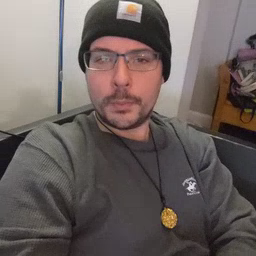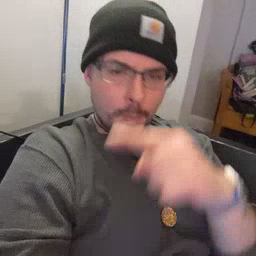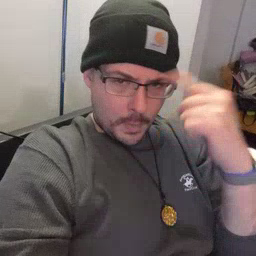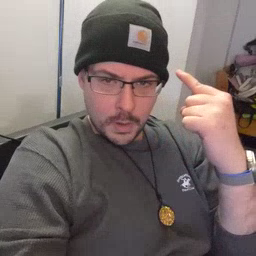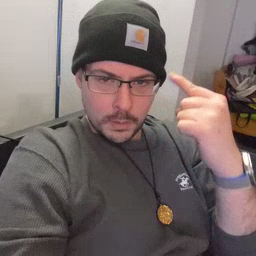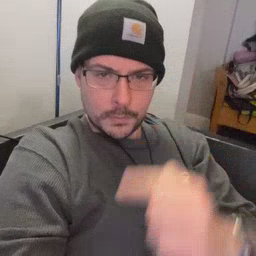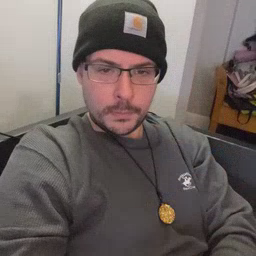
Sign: black